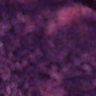
Metastatic tissue present: no